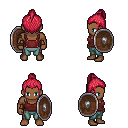
a pixel art fantasy rpg character, male body template, human, dark skin, maroon pirate shirt, teal pants, ruby red short topknot hairstyle, cloth bracers, shield, four views (front, back, left, right), 2x2 character sprite sheet, small pixel art, hard edges, no anti-aliasing